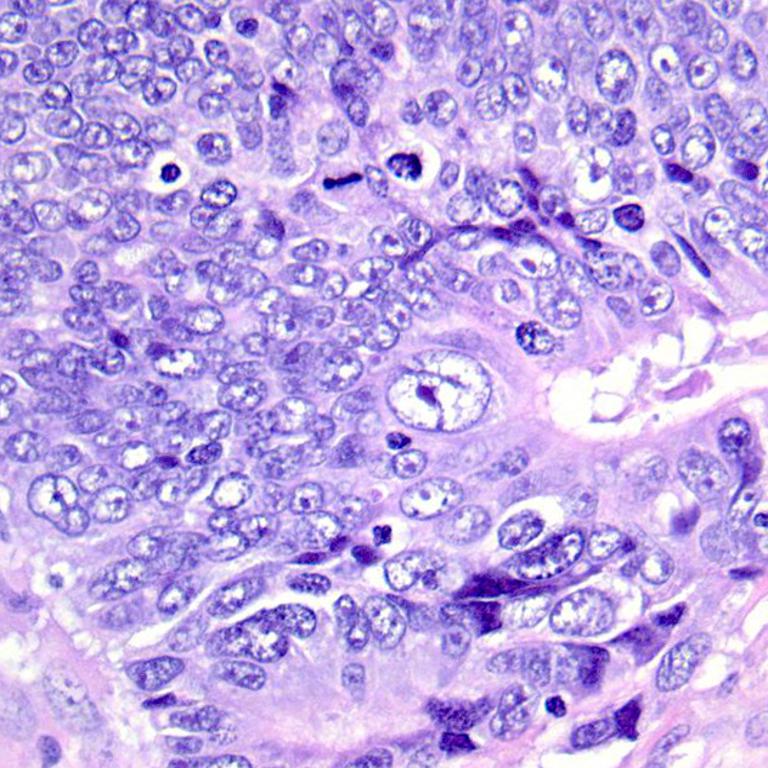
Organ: colon
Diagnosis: adenocarcinomas